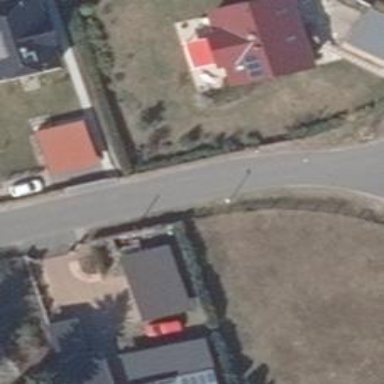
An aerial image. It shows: Smooth asphalt road in residential area.